Question: I would like to put a heatmap over a ngx-leaflet map (using angular), like in the following image.
How can I achieve that?

Here is the <URL> of the example.
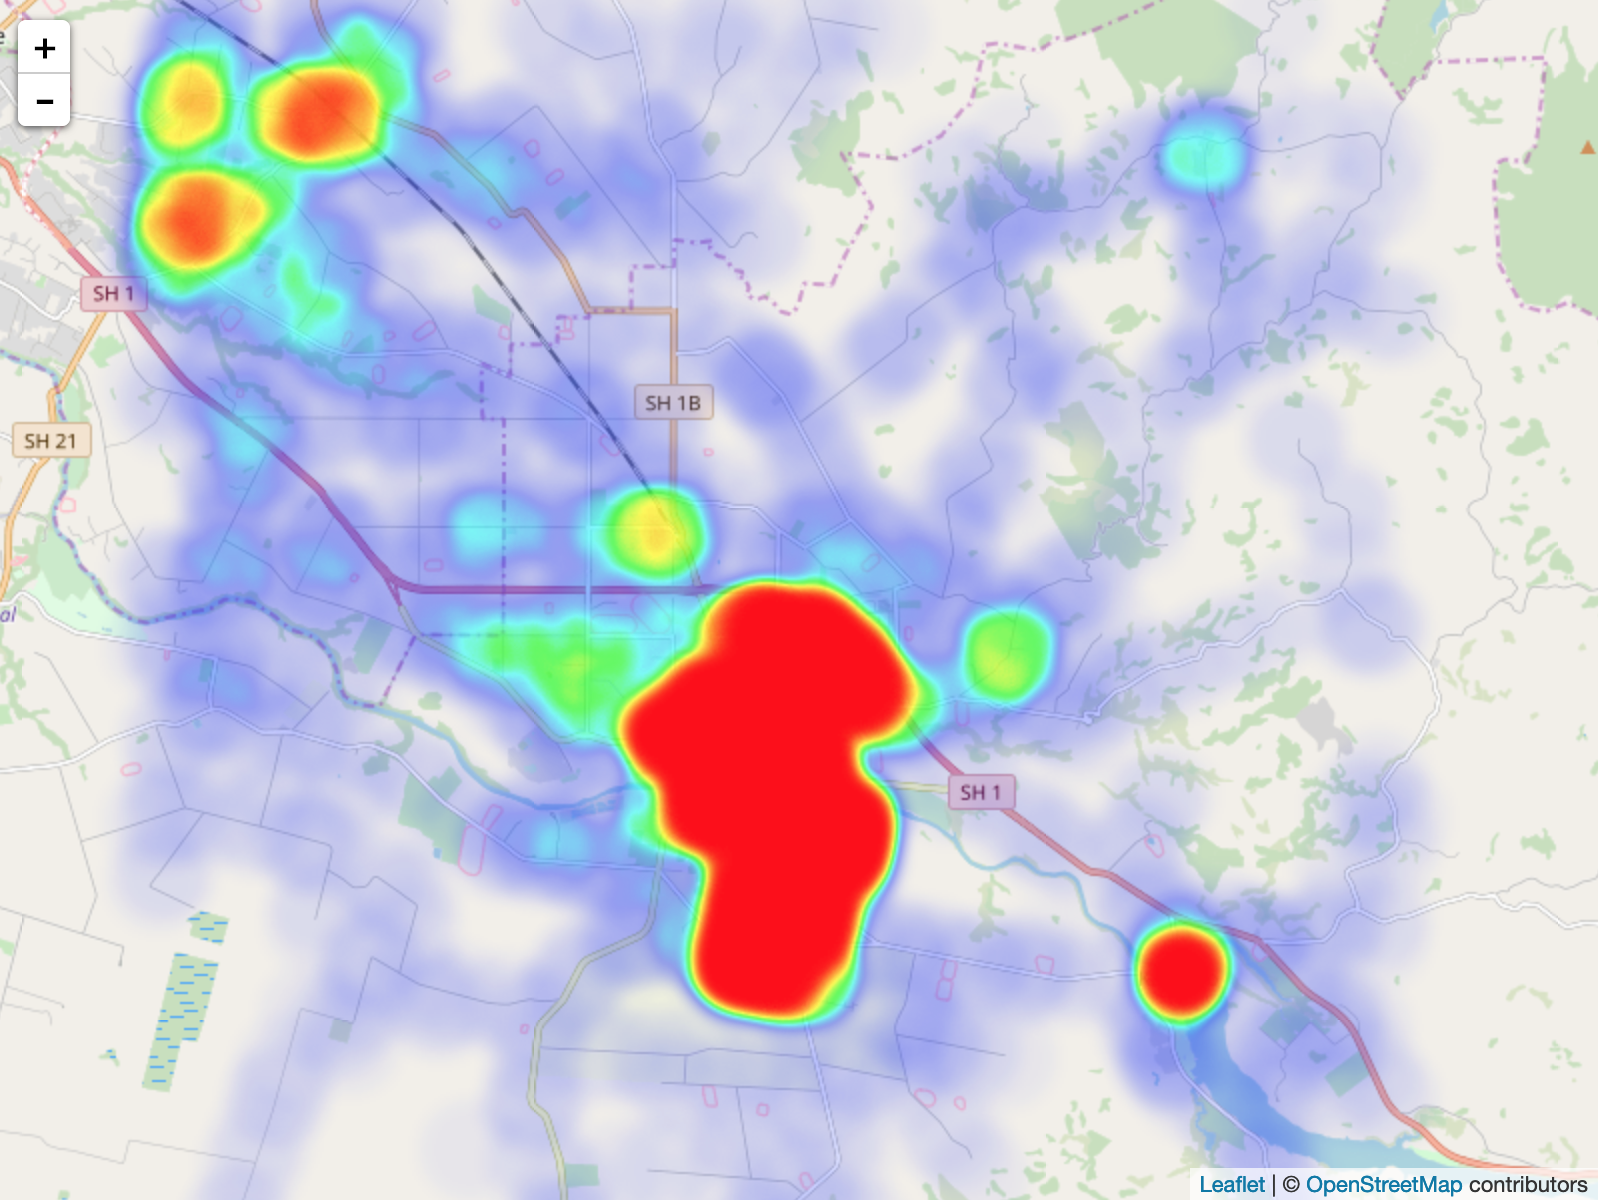
Answer: Install leaflet, ngx-leaflet, @types/leaflet
'''
npm install leaflet
npm install leaflet.heat
npm install @asymmetrik/ngx-leaflet
npm install --save-dev @types/leaflet
'''
Import leaflet.css in angular.json
'''
"styles": ["../node_modules/leaflet/dist/leaflet.css", "styles.css"]
'''
Install Leaflet.heat & import it on comp.ts, import the geographic data to be used from assets
'''
import 'leaflet.heat/dist/leaflet-heat.js'
import { addressPoints } from '../assets/realworld.10000'
'''
Listen to onMapReady event get the reference to the map & add heatmap to the map
'''
onMapReady(map) {
let newAddressPoints = addressPoints.map(function (p) { return [p[0], p[1]]; });
const heat = L.heatLayer(newAddressPoints).addTo(map);
}
'''
<URL>